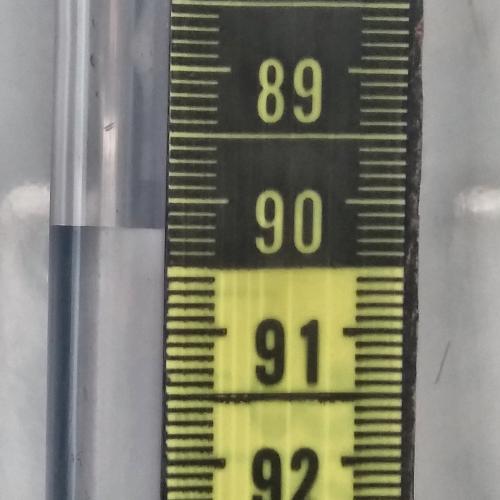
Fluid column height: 90.2 cm